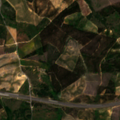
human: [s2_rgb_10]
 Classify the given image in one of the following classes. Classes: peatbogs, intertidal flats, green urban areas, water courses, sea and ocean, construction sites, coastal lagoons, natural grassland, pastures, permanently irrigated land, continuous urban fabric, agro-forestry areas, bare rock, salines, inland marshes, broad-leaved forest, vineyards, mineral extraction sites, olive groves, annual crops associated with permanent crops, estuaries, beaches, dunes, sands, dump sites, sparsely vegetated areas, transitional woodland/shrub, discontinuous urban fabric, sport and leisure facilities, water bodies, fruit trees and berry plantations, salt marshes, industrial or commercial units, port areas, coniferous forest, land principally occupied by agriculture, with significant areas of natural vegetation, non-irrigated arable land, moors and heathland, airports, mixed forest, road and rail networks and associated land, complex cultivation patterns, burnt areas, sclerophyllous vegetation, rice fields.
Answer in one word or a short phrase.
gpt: permanently irrigated land, vineyards, complex cultivation patterns, land principally occupied by agriculture, with significant areas of natural vegetation, broad-leaved forest